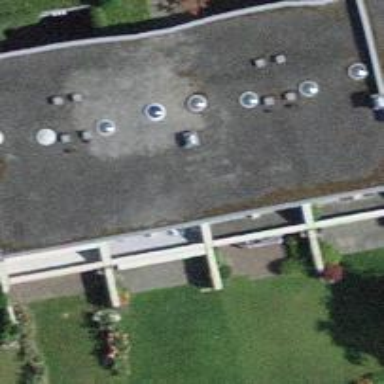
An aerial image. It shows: Terrace building.